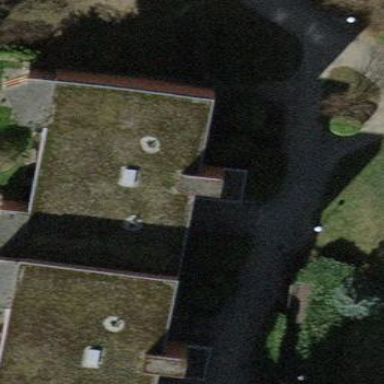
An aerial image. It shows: Building with apartments and flat roof.